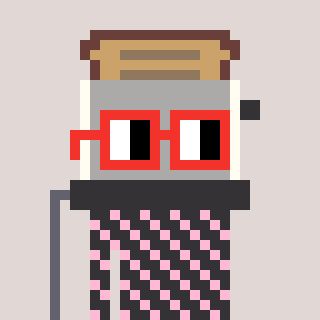
a pixel art character with square red glasses, a toaster-shaped head and a grayscale-colored body on a warm background